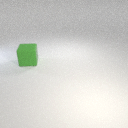
large green rubber cube